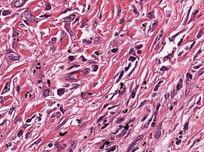
Tumor epithelial tissue: no
Tumor-associated stroma tissue: yes
Normal tissue: no